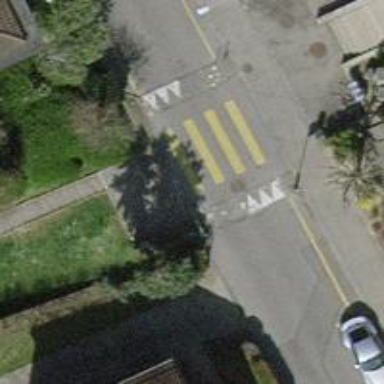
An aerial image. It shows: Uncontrolled crossing with hump for traffic calming.